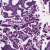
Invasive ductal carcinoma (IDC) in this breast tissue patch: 1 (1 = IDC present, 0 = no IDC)